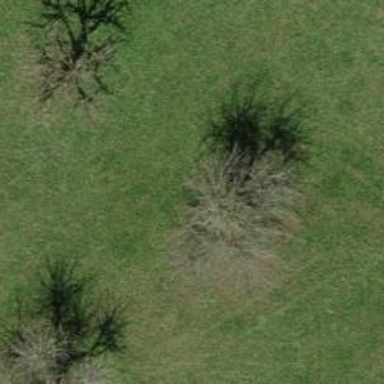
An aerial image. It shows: Agricultural area filled with broadleaved trees.